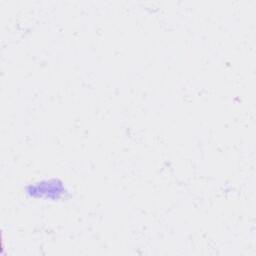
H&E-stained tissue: Liver